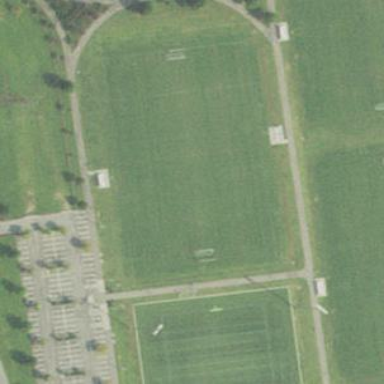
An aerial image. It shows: Multi-sport pitch with grass surface for leisure land activities.